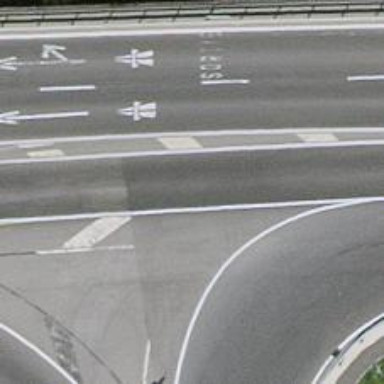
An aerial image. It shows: Motorway link.